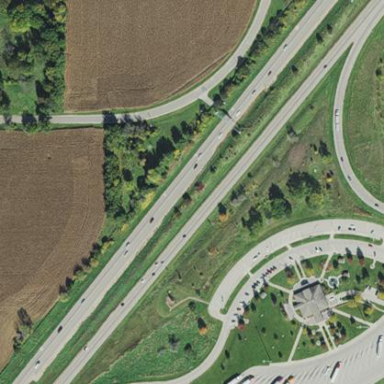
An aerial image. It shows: Rest area on the road.